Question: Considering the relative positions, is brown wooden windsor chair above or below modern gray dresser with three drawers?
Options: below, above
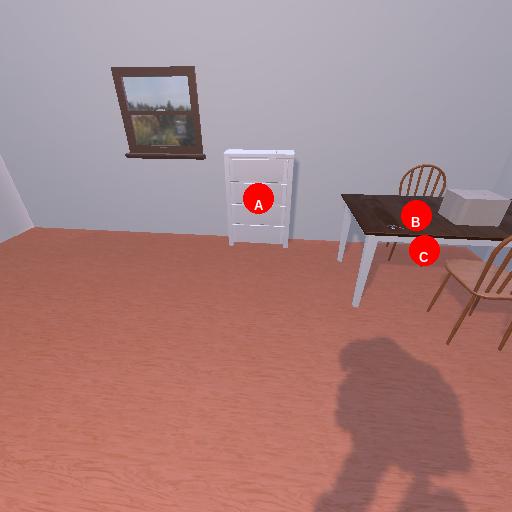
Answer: below